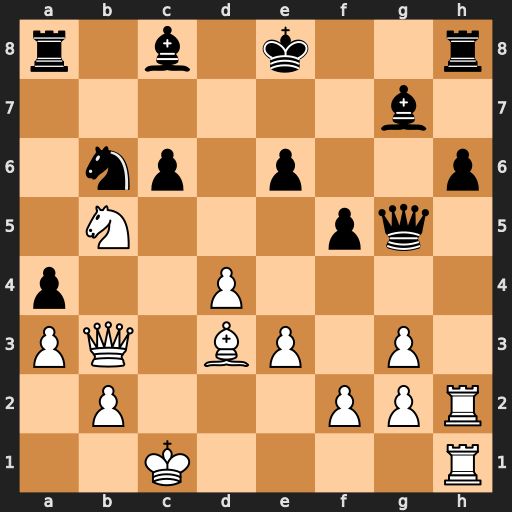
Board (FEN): r1b1k2r/6b1/1np1p2p/1N3pq1/p2P4/PQ1BP1P1/1P3PPR/2K4R
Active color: w
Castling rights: kq
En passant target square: -
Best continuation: Nc7+ Kf7 Qxb6